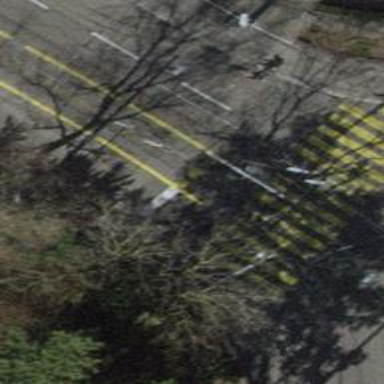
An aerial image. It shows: Tram crossing on the railway.